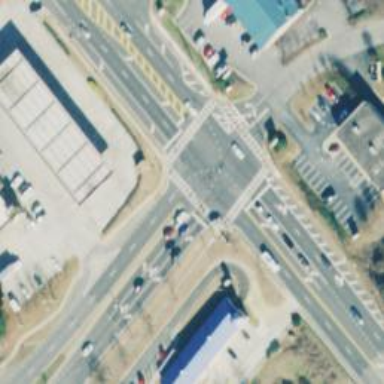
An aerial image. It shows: Marked crossing on the road.